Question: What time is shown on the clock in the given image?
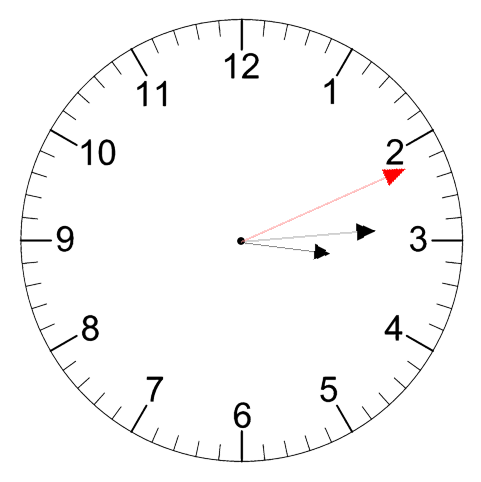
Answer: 03:14:11